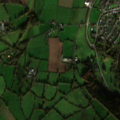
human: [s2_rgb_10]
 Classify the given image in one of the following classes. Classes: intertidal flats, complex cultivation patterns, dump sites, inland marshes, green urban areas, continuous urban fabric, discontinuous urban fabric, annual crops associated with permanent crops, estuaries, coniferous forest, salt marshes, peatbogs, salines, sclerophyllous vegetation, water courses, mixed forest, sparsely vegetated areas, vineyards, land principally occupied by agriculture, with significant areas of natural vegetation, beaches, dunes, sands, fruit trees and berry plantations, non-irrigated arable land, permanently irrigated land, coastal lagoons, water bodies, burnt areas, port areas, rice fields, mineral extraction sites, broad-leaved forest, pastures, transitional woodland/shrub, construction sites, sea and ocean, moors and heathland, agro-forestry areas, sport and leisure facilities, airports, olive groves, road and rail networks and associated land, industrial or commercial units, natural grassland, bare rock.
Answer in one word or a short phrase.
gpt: discontinuous urban fabric, pastures, land principally occupied by agriculture, with significant areas of natural vegetation, broad-leaved forest